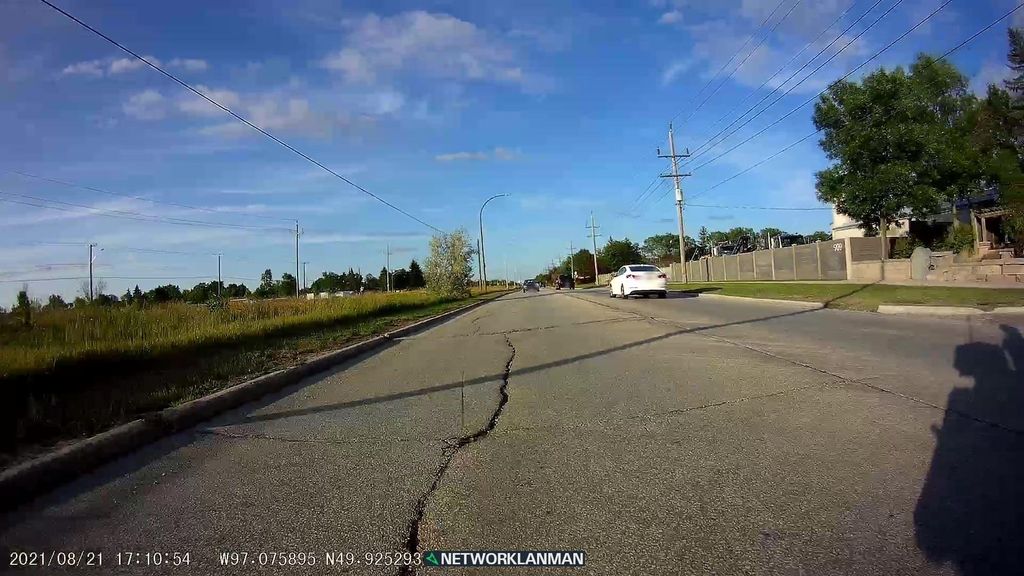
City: winnipeg